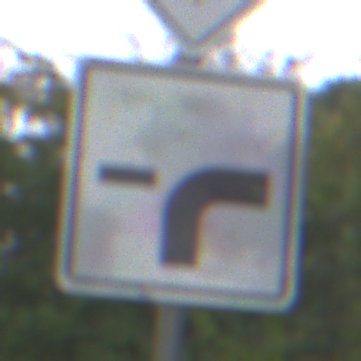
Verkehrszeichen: VerlaufVorfahrtsstrasse9
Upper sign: Vorfahrtsstrasse
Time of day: Midday
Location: Outdoor (Nature)
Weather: Overcast
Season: Autumn
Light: Natural